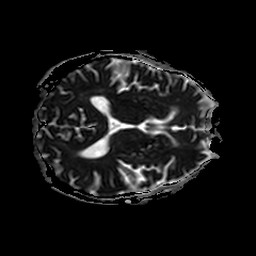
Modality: ADC
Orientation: axial
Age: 55
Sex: male
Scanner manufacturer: philips
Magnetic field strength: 3 T
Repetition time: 3.332 s
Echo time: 0.076 s